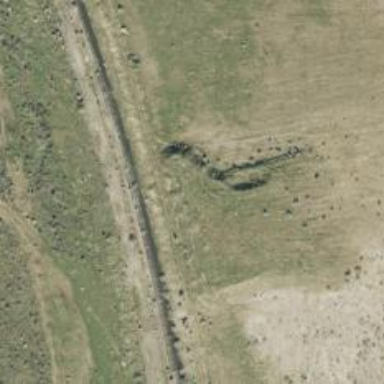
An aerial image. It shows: Disused railway.